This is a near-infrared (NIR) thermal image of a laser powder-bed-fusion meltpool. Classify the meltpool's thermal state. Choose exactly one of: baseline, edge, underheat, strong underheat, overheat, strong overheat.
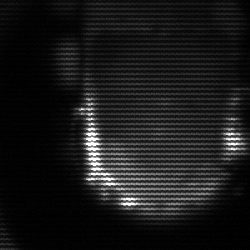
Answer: baseline